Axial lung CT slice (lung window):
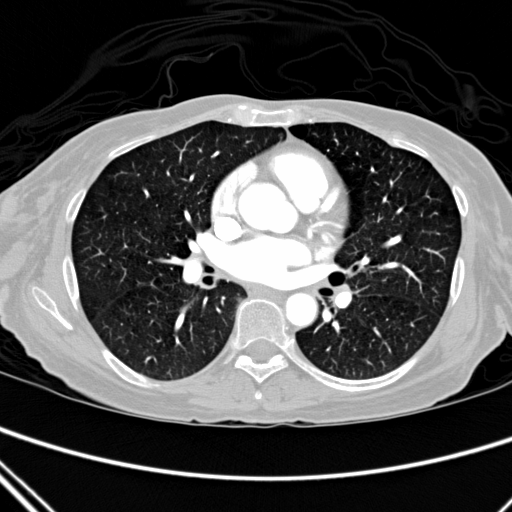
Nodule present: no